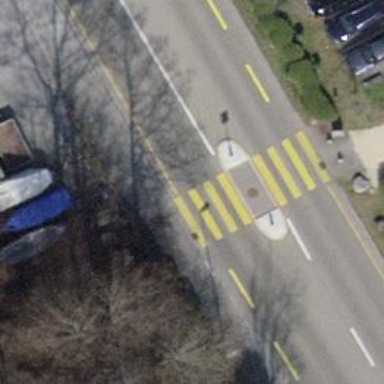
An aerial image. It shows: Kerb barrier.